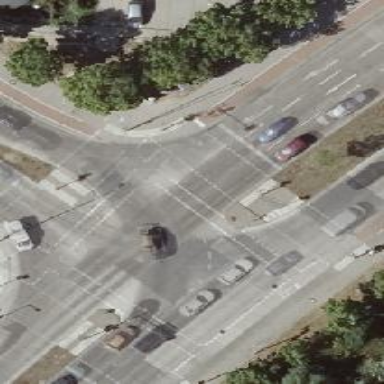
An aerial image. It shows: Asphalt cycleway with crossing controlled by traffic signals.